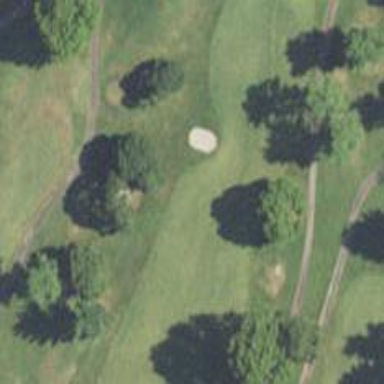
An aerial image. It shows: Golf hole.